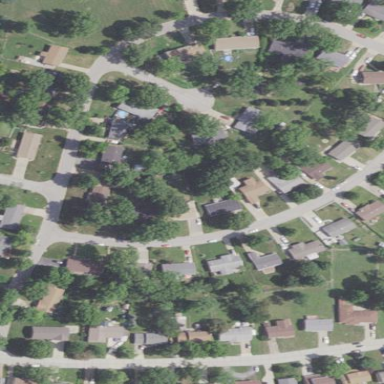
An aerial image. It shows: Residential area composed of single-family homes.